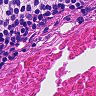
Metastatic tissue present: no